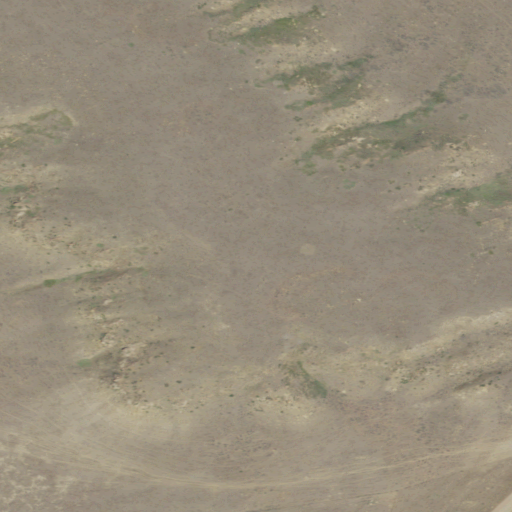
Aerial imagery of mountain in Montana named Spencer Point containing grassland and shrub